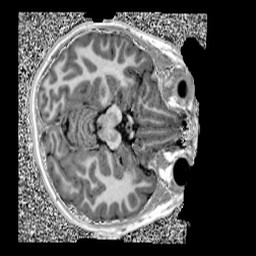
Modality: UNIT1
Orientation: axial
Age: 9
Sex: female
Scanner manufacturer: siemens
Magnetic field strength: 3 T
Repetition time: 4 s
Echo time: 0.00303 s